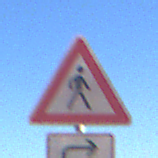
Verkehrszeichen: FussgaengerLinks
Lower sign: RichtungsangabeDurchPfeile5
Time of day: MorningAfternoon
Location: Outdoor (RoadRail)
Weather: Clear
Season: NotSpecified
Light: Natural